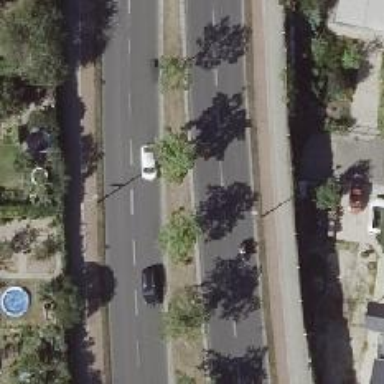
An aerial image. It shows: Beautiful avenue lined with deciduous broadleaved trees.